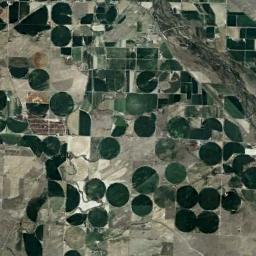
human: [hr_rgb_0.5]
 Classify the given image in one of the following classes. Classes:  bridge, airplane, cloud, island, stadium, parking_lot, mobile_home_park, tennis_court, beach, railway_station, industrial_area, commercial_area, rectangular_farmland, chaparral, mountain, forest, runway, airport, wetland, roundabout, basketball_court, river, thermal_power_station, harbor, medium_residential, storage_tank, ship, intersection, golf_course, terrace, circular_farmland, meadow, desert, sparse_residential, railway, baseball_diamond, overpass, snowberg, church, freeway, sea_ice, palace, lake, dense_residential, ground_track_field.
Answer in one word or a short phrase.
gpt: circular_farmland